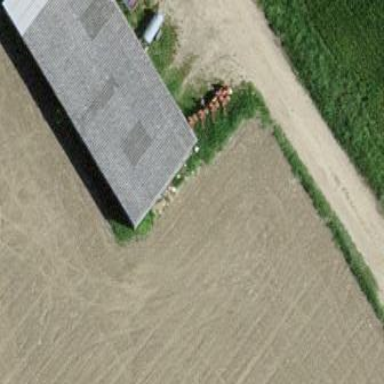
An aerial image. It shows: Shed.